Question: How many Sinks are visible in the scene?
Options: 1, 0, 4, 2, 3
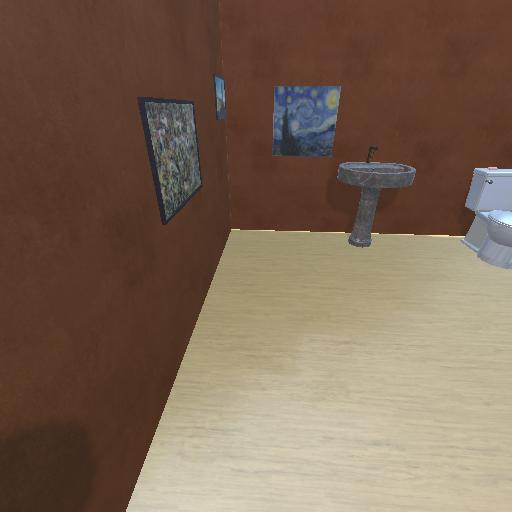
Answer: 1